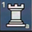
Piece: wR